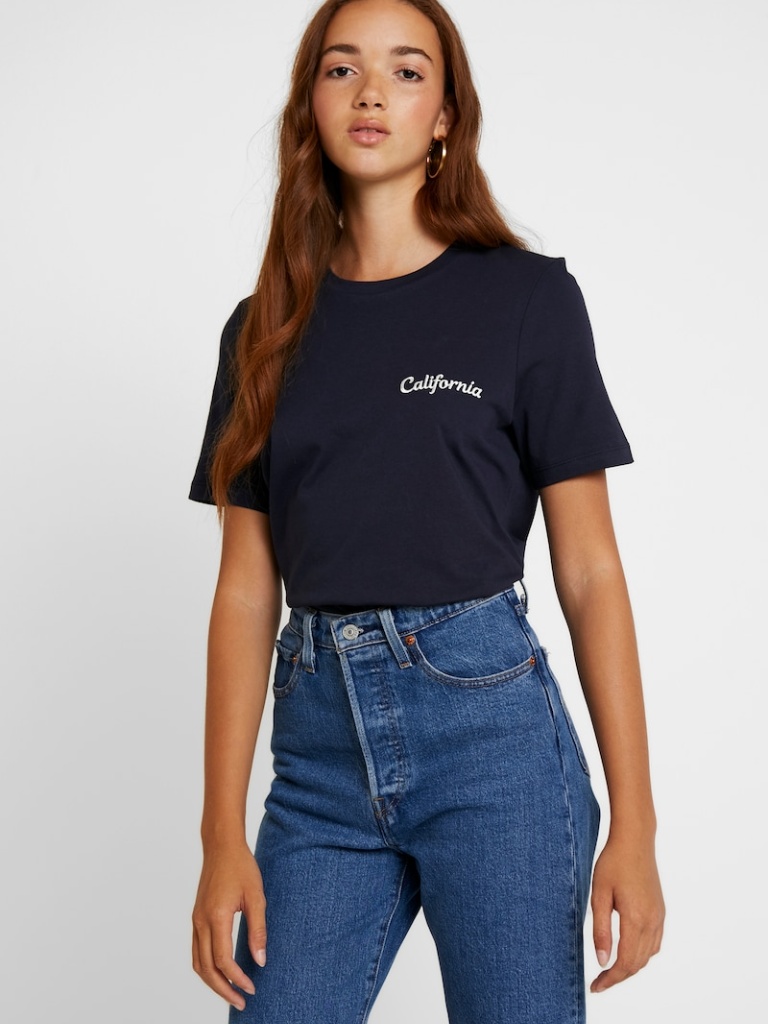
cotton relaxed short sleeve hip length Fully Tucked in crew t-shirt